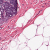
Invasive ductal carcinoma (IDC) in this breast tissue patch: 0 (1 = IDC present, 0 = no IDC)